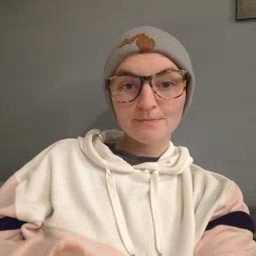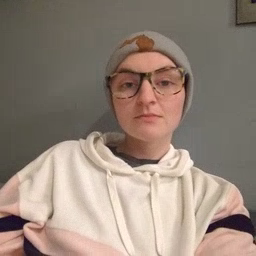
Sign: there